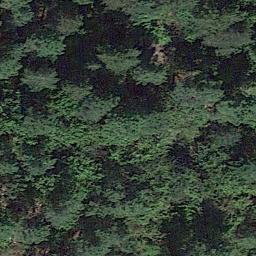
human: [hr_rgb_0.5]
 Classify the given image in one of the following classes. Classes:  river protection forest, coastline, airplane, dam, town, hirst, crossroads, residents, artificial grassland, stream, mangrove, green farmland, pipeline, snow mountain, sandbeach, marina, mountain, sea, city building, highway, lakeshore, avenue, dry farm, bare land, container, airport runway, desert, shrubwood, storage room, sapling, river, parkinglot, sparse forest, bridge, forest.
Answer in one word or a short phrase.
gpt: forest